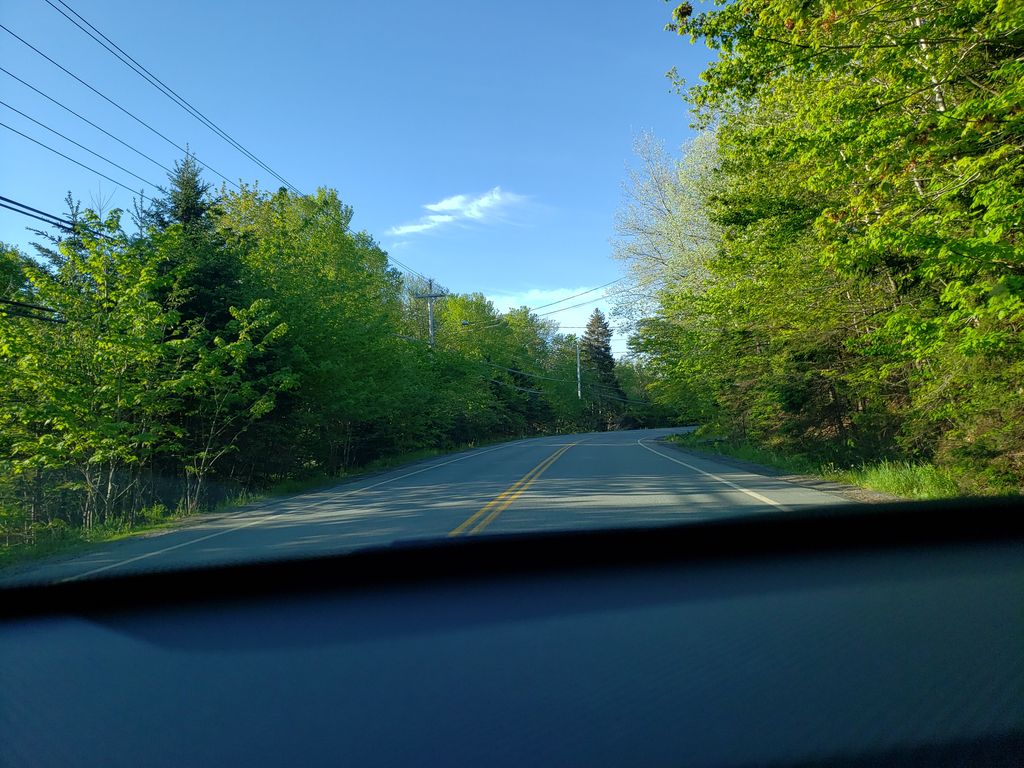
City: halifax